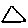
Label: triangle